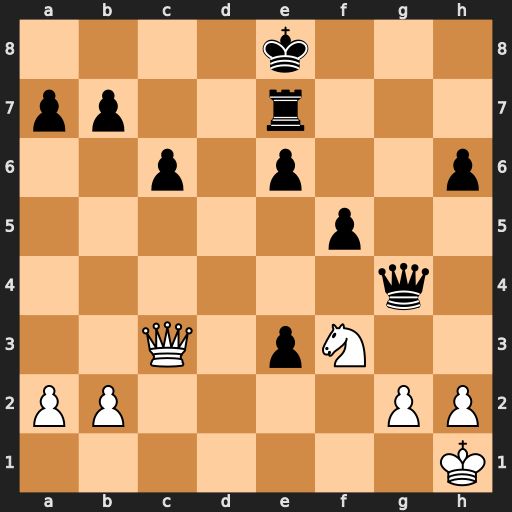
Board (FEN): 4k3/pp2r3/2p1p2p/5p2/6q1/2Q1pN2/PP4PP/7K
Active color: w
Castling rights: -
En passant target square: -
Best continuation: Qh8+ Kd7 Ne5+ Kc7 Nxg4